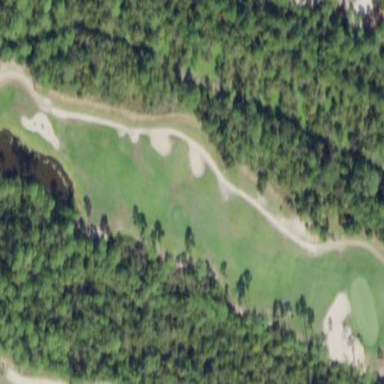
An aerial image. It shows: Grassy area designated as golf fairway.